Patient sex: M
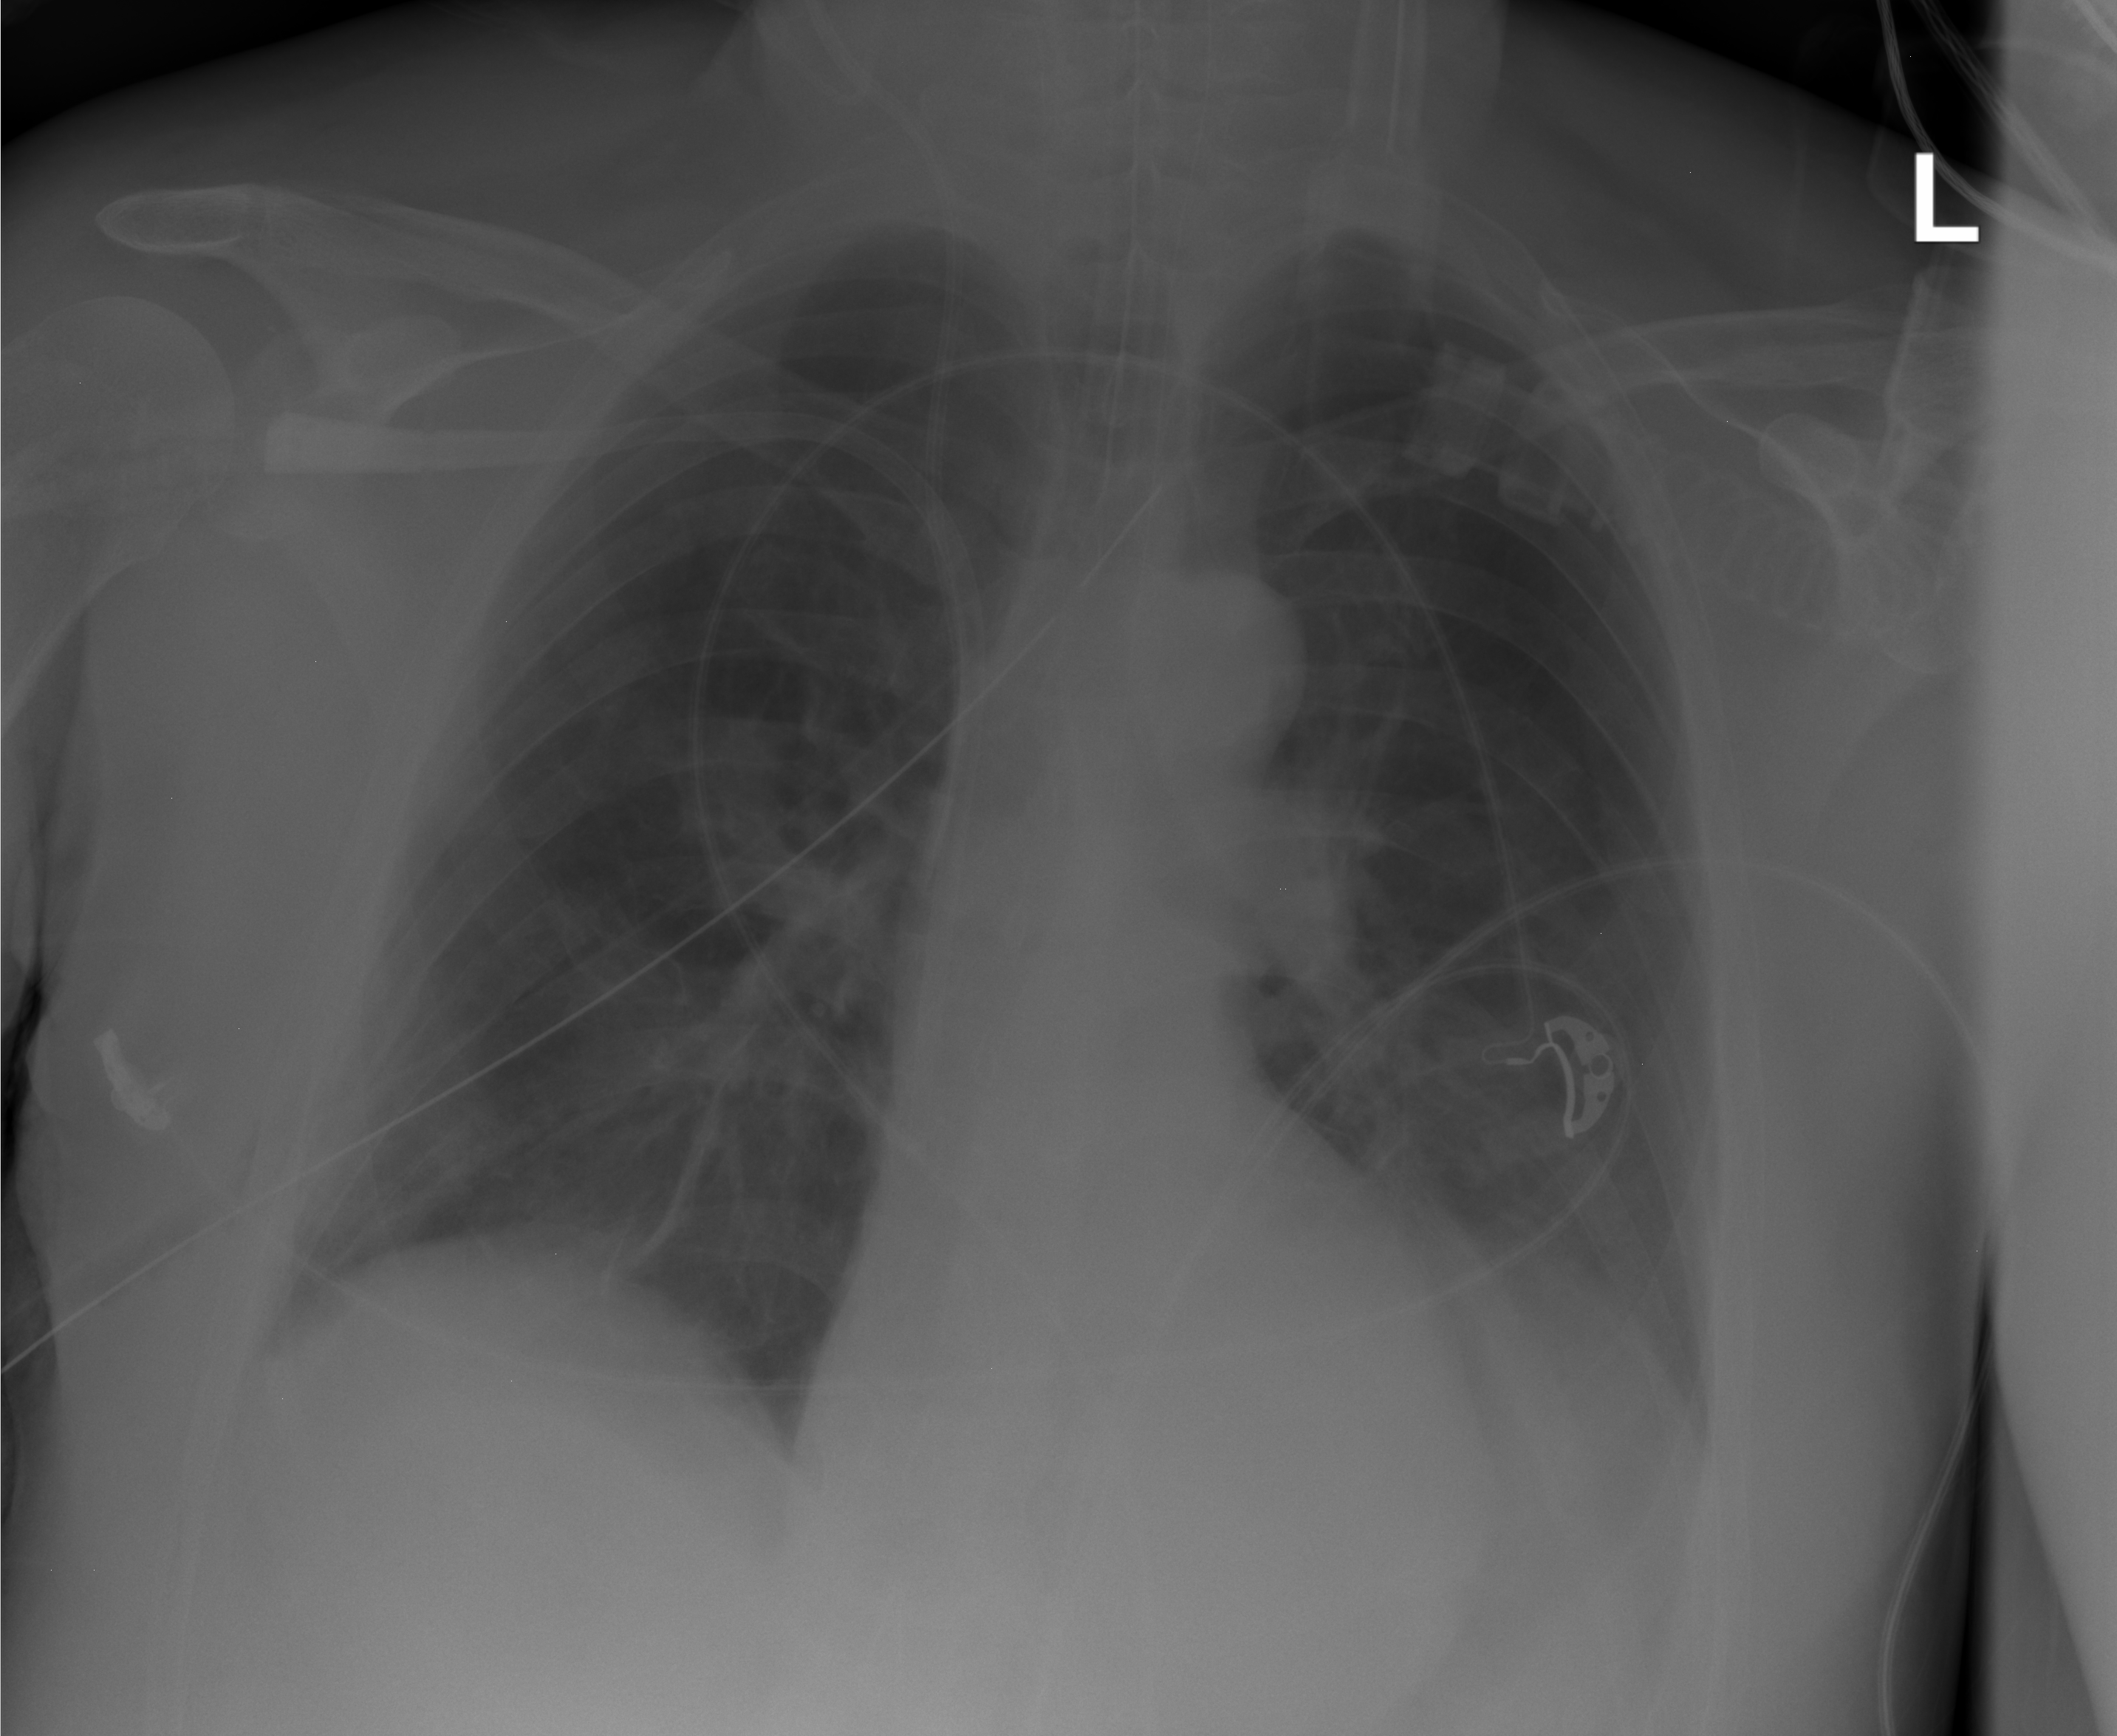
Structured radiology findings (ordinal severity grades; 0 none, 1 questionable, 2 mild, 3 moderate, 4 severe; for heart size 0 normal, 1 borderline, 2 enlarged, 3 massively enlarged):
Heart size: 0
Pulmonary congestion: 0
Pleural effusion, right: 1
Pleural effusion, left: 0
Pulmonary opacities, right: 0
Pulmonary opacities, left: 0
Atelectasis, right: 2
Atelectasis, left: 2